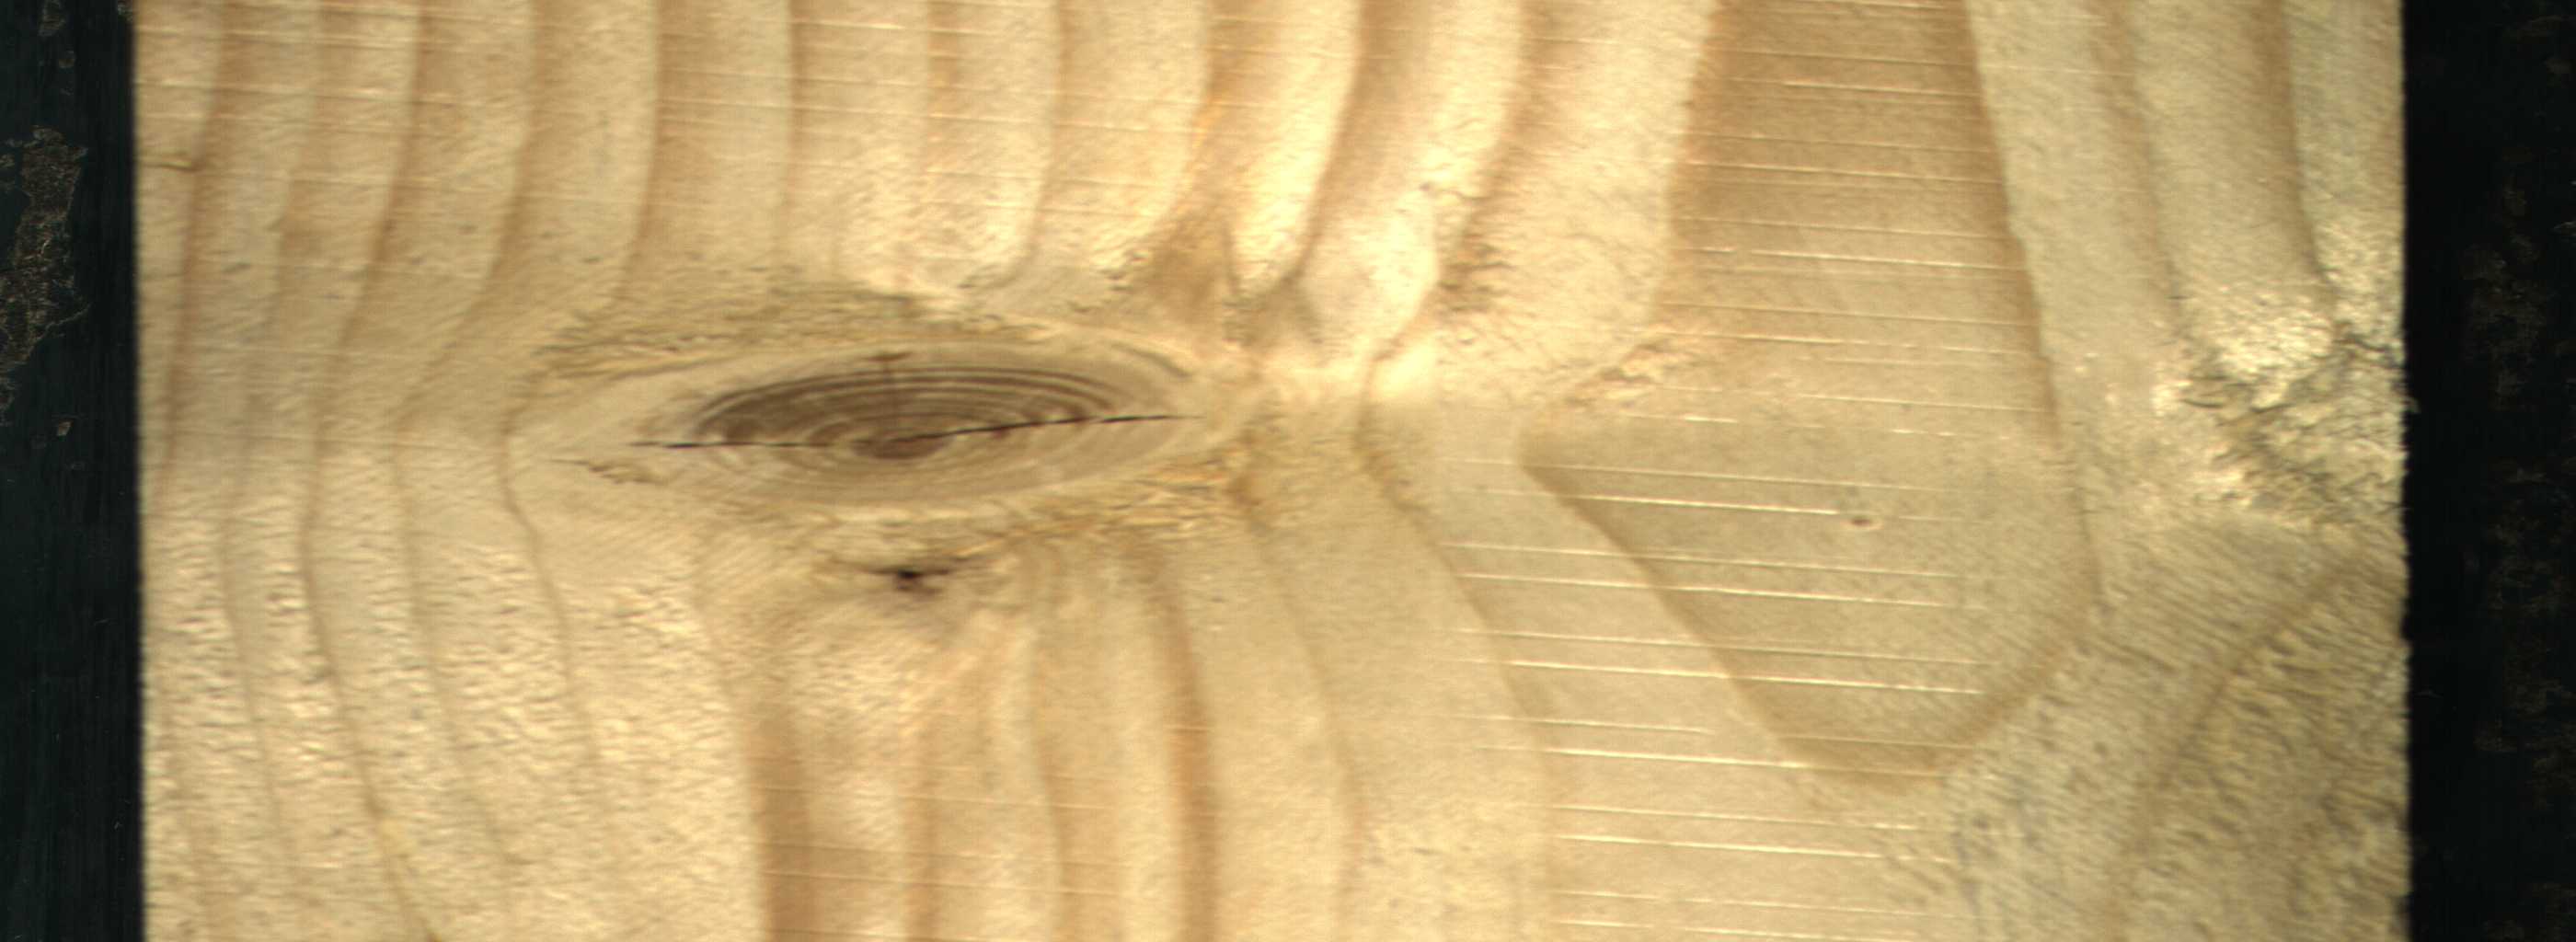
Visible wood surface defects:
knot_with_crack
Live_Knot